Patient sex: M
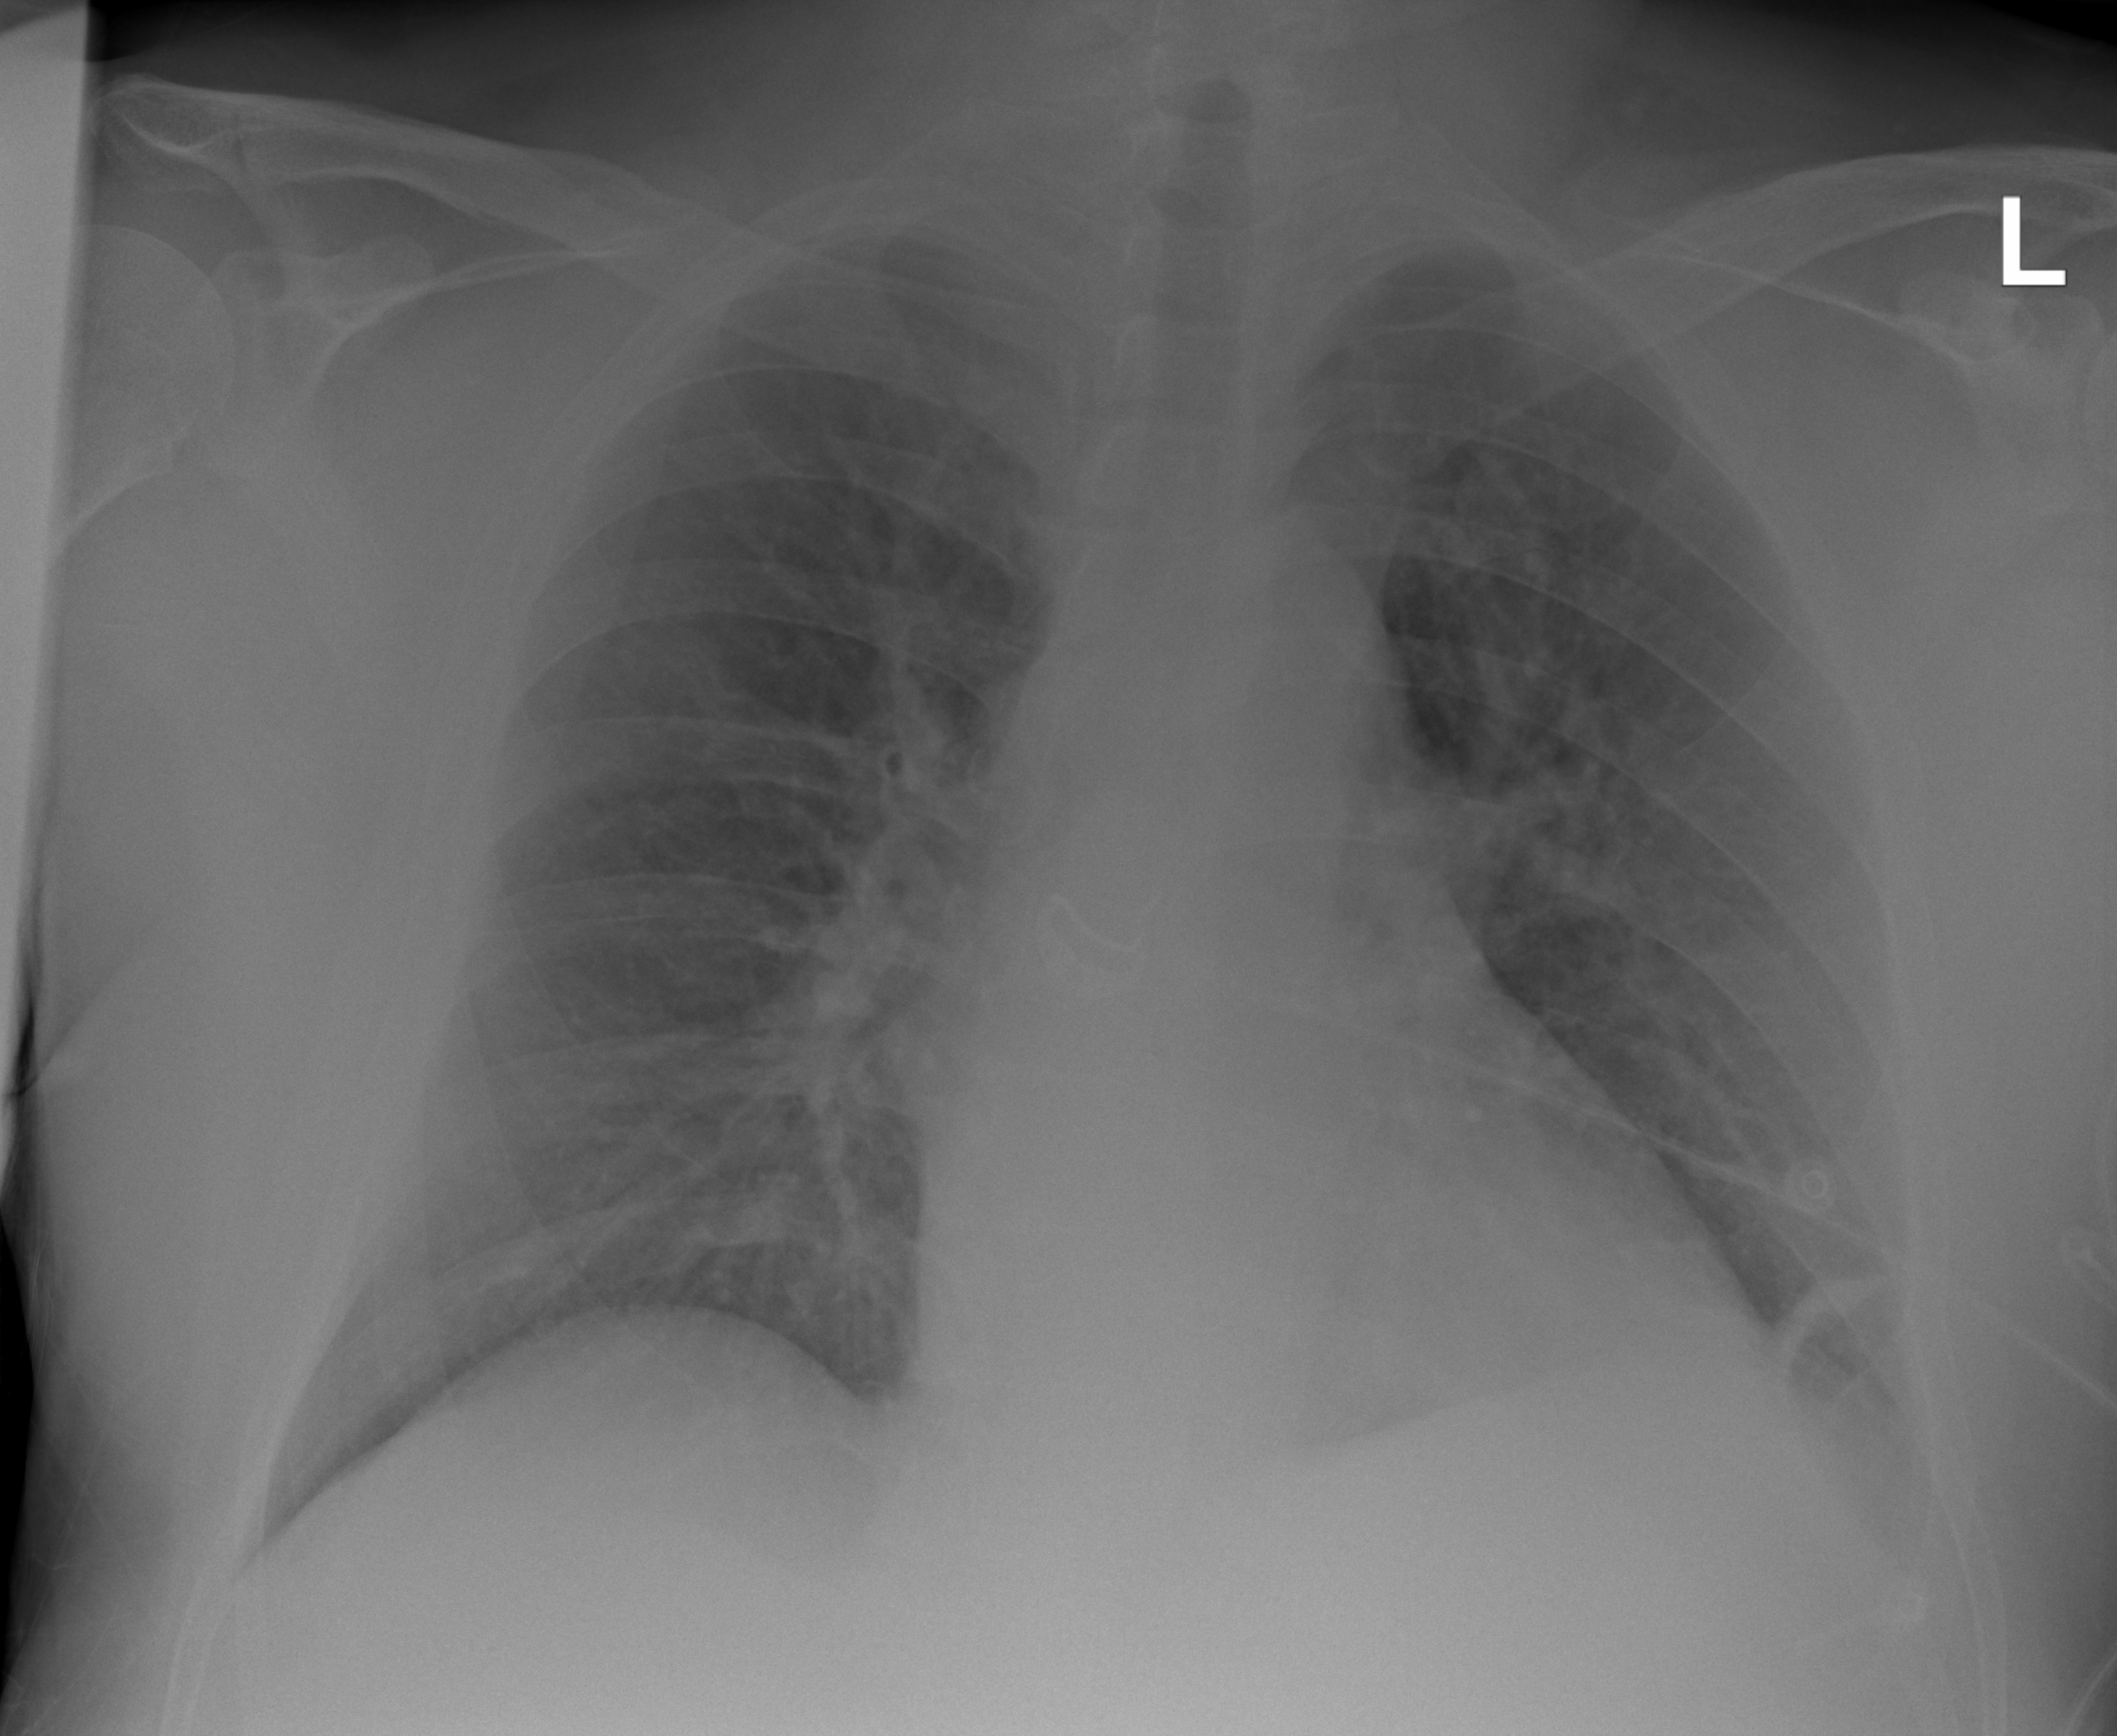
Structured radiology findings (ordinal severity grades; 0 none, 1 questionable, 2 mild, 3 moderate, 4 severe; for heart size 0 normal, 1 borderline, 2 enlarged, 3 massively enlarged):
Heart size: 1
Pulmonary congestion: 3
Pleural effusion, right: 0
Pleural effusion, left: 2
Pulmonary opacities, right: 1
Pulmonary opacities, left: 1
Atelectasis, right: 0
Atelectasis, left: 2